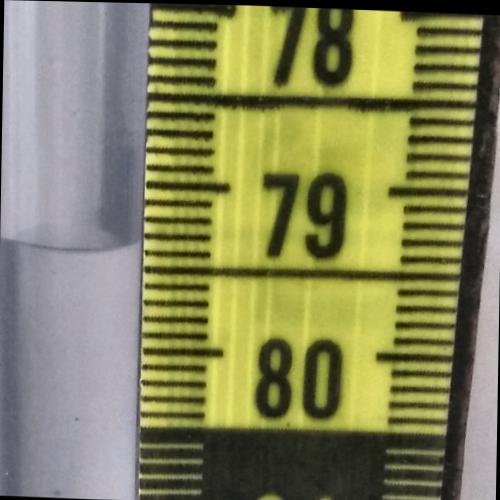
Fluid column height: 79.3 cm